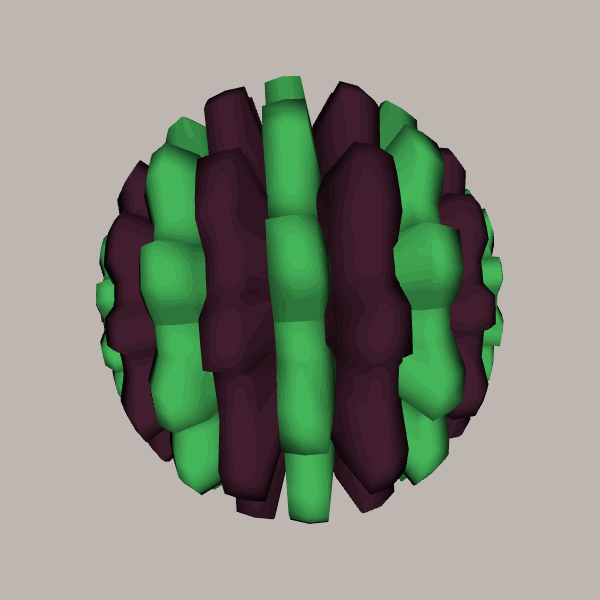
Background: light